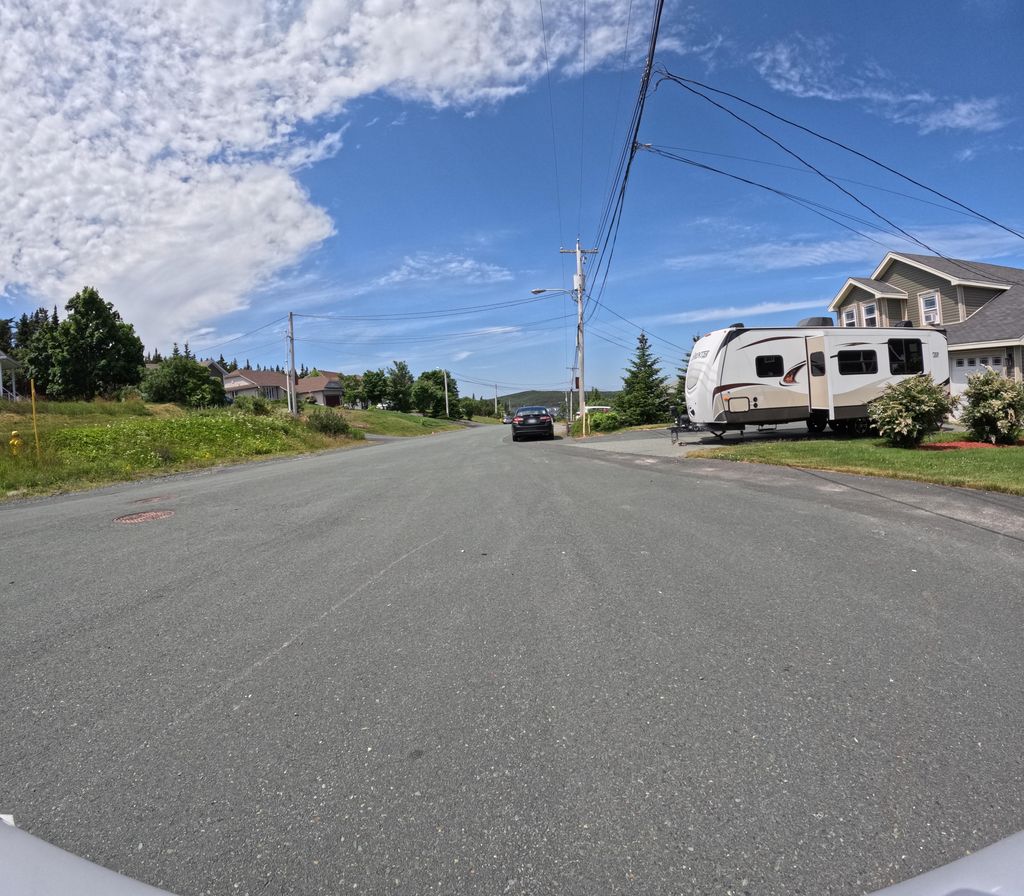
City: st_johns